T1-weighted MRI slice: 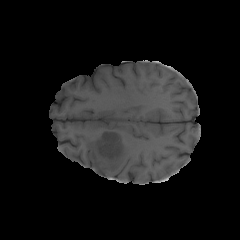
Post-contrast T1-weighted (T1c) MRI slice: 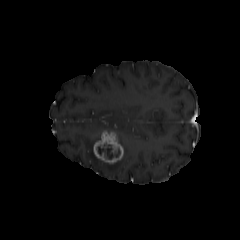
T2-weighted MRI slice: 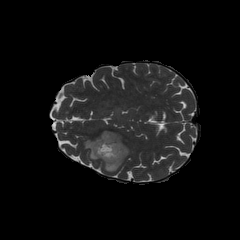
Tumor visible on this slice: yes